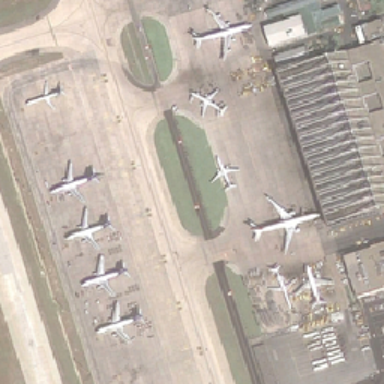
Some planes are parked in an airport .